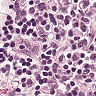
Metastatic tissue present: no